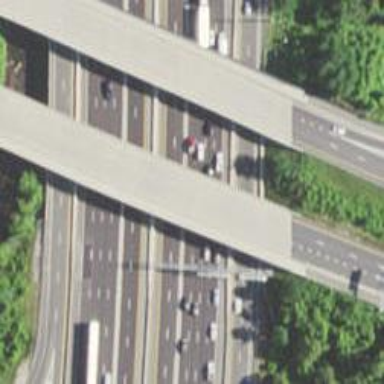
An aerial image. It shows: Asphalt motorway link.